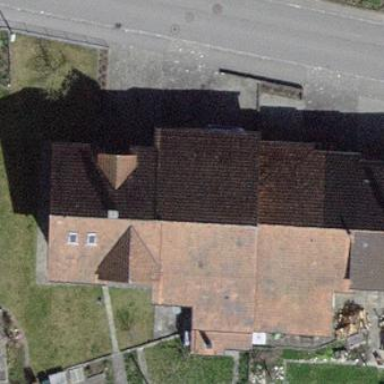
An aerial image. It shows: Building with tile roof.